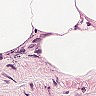
Metastatic tissue present: no